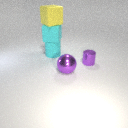
large yellow rubber cube above large cyan rubber cylinder